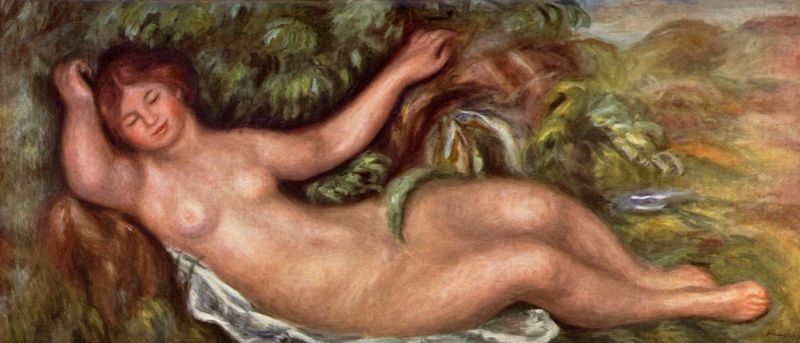
Titel: Liegender Akt
Künstler: Pierre Auguste Renoir
Standort: New York (New York)
Institution: Paul Rosenberg & Co.
Schlagwörter: akt, baum, blau, blätter, fuß, hand, haut, himmel, kopf, laub, nackt, schatten, schlaf, wasser, weiß, gelb, grün, impressionismus, landschaft, mädchen, teich, braun, brust, bunt, busen, degas, frau, grau, haar, kreide, licht, mund, nase, pastell, renoir, schwarz, ölbild, gras, rot, tier, tuch, wiese, beige, malerei, blond, jung, arm, arme, augen, falten, gesicht, inkarnat, lang, bildnis, hände, porträt, öl, hügel, natur, stamm, strauch, busch, büsche, gebüsch, gewand, haare, lange haare, pose, stoff, decke, blatt, pflanze, pflanzen, lippen, mittelscheitel, rosa, scheitel, rund, garten, beine, bein, brüste, füße, wangen, wellen, frauenakt, liegen, schlafen, schlafend, schlafende, berge, hecke, kissen, glanz, angelehnt, farn, bauch, nackte, rodin, bauchnabel, brustwarzen, erotik, knie, liegend, scham, braune haare, ring, geschlossen, hoch, unscharf, fleisch, rothaarig, barfuss, unterlage, parallel, nakt, traum, liegende, knien, diagonal, entspannt, rote haare, verschwommen, braum, blattwerk, bäckchen, sinnlich, venus, leigend, weich, träumen, liegt, laube, frün, rundungen, gewellt, im grünen, hautfarben, nckt, rote backen, nakte, langes haar, lächelt, entspannen, gfrau, minnni, pierre auguste, bhdf, dffd, dfgc, drsbfdb, fdbfd, fdxb, iegende, janckte, nbaf, nsby, rfbrs, safd, sdfb, vcxbsd, vcxbx, xcbf, pit, scjöafen, aquarell